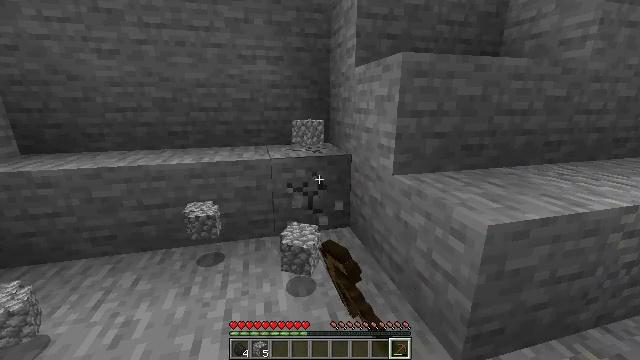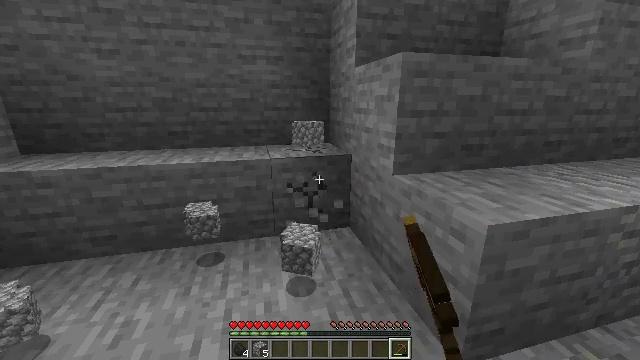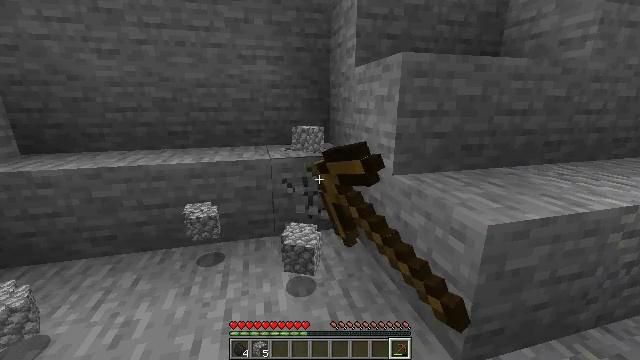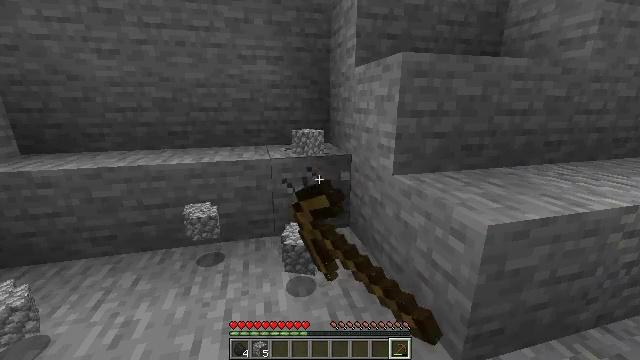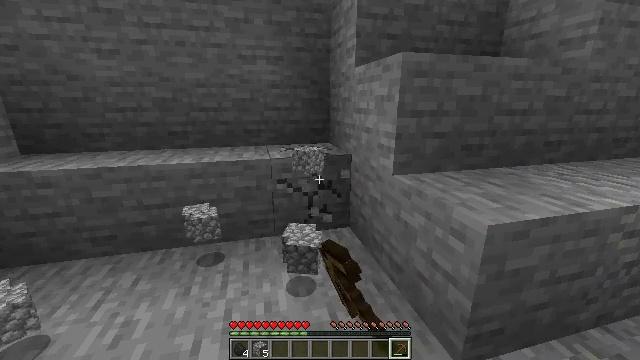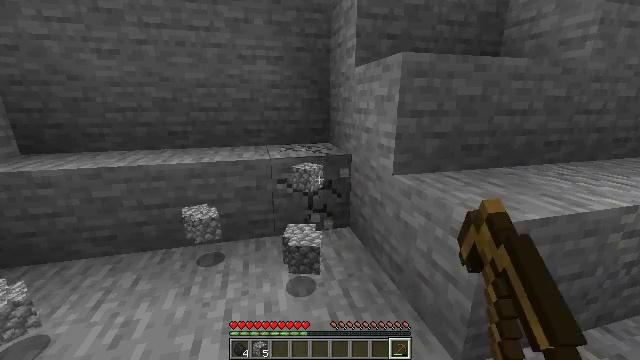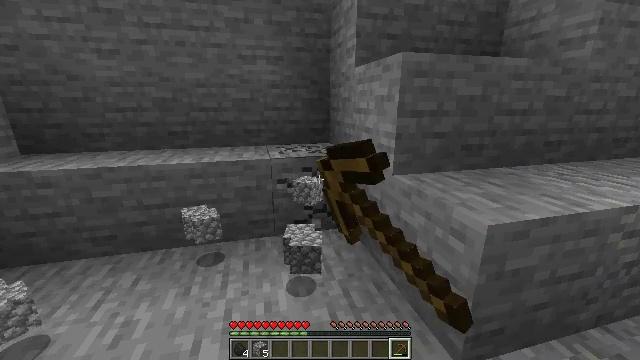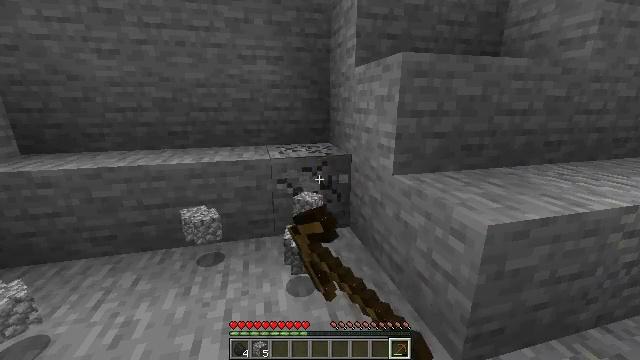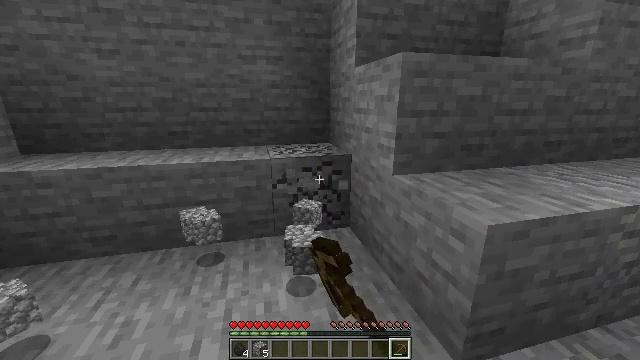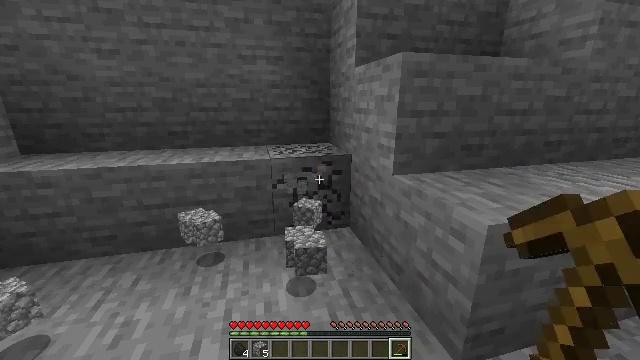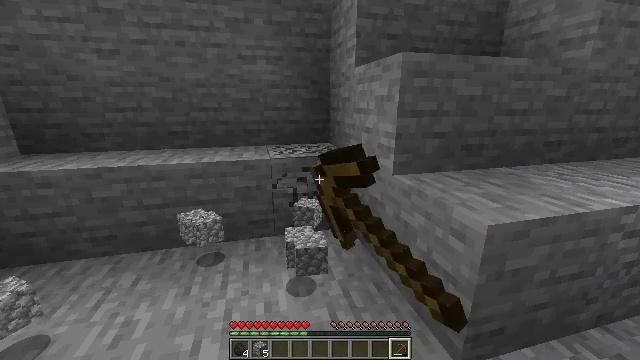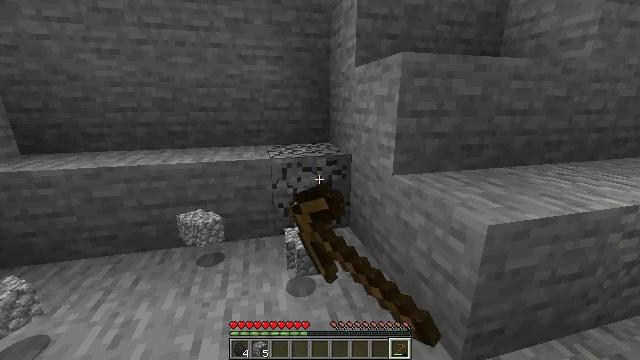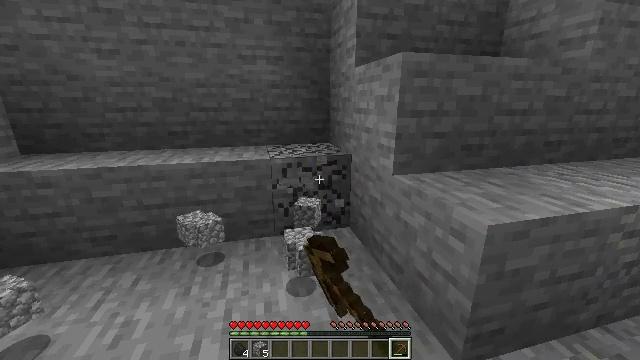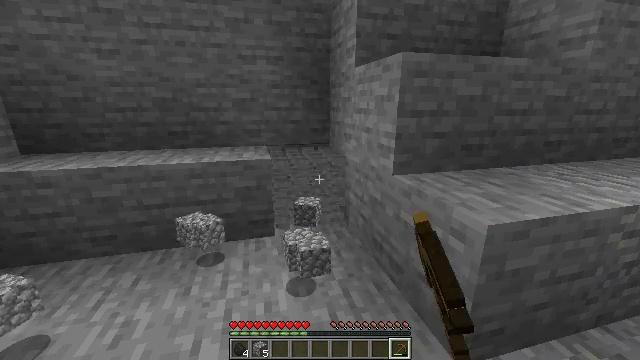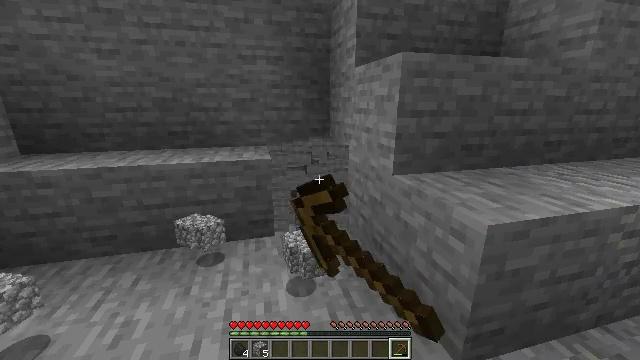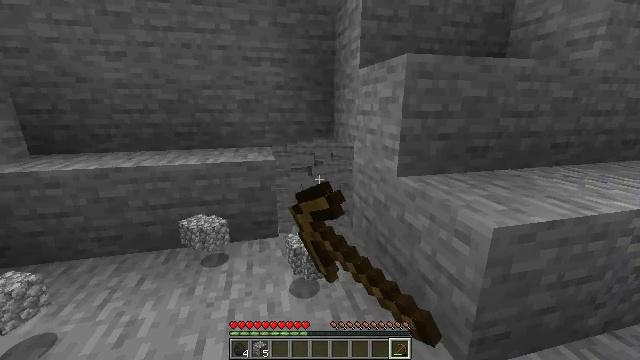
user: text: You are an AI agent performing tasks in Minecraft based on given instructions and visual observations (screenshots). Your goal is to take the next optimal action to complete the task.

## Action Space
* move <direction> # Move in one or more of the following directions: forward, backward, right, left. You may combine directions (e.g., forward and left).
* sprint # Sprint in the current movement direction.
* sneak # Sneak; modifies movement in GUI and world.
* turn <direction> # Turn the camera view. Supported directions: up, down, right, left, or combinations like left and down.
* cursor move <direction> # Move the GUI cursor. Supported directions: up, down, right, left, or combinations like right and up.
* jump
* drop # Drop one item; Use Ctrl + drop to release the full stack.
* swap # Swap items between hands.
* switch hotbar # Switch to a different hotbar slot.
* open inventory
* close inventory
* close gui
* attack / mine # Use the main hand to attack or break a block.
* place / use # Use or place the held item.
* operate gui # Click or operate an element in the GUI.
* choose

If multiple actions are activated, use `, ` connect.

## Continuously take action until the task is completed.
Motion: motion action
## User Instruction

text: Dig up the stone with a tool.
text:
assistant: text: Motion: attack / mine
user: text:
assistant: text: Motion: attack / mine
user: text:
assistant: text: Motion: attack / mine
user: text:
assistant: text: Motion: attack / mine
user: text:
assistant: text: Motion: attack / mine
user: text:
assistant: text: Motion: attack / mine
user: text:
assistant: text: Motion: attack / mine
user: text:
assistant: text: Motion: attack / mine
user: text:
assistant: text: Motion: attack / mine
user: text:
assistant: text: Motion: attack / mine
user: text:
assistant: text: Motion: attack / mine
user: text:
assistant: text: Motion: attack / mine
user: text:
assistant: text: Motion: attack / mine
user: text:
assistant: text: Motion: attack / mine
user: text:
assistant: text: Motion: attack / mine
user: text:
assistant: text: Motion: turn left and up, attack / mine
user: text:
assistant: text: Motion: turn left and up, attack / mine
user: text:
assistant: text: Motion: turn left, attack / mine
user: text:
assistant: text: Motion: turn left, attack / mine
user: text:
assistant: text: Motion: attack / mine
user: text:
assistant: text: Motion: attack / mine
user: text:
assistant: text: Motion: attack / mine
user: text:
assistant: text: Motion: attack / mine
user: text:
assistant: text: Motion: attack / mine
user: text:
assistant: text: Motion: attack / mine
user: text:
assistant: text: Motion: attack / mine
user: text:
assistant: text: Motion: attack / mine
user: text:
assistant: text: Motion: attack / mine
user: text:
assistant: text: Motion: attack / mine
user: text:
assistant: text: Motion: attack / mine